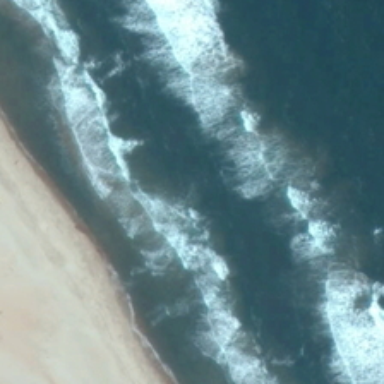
Two trees stand on the golden sands .